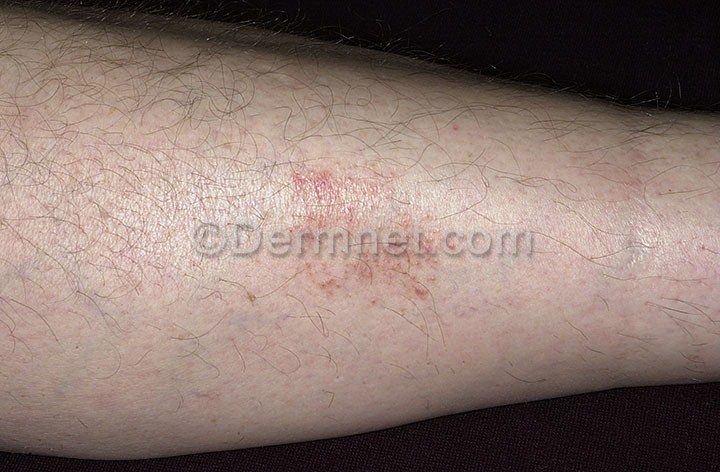
Disease: Vasculitis Photos